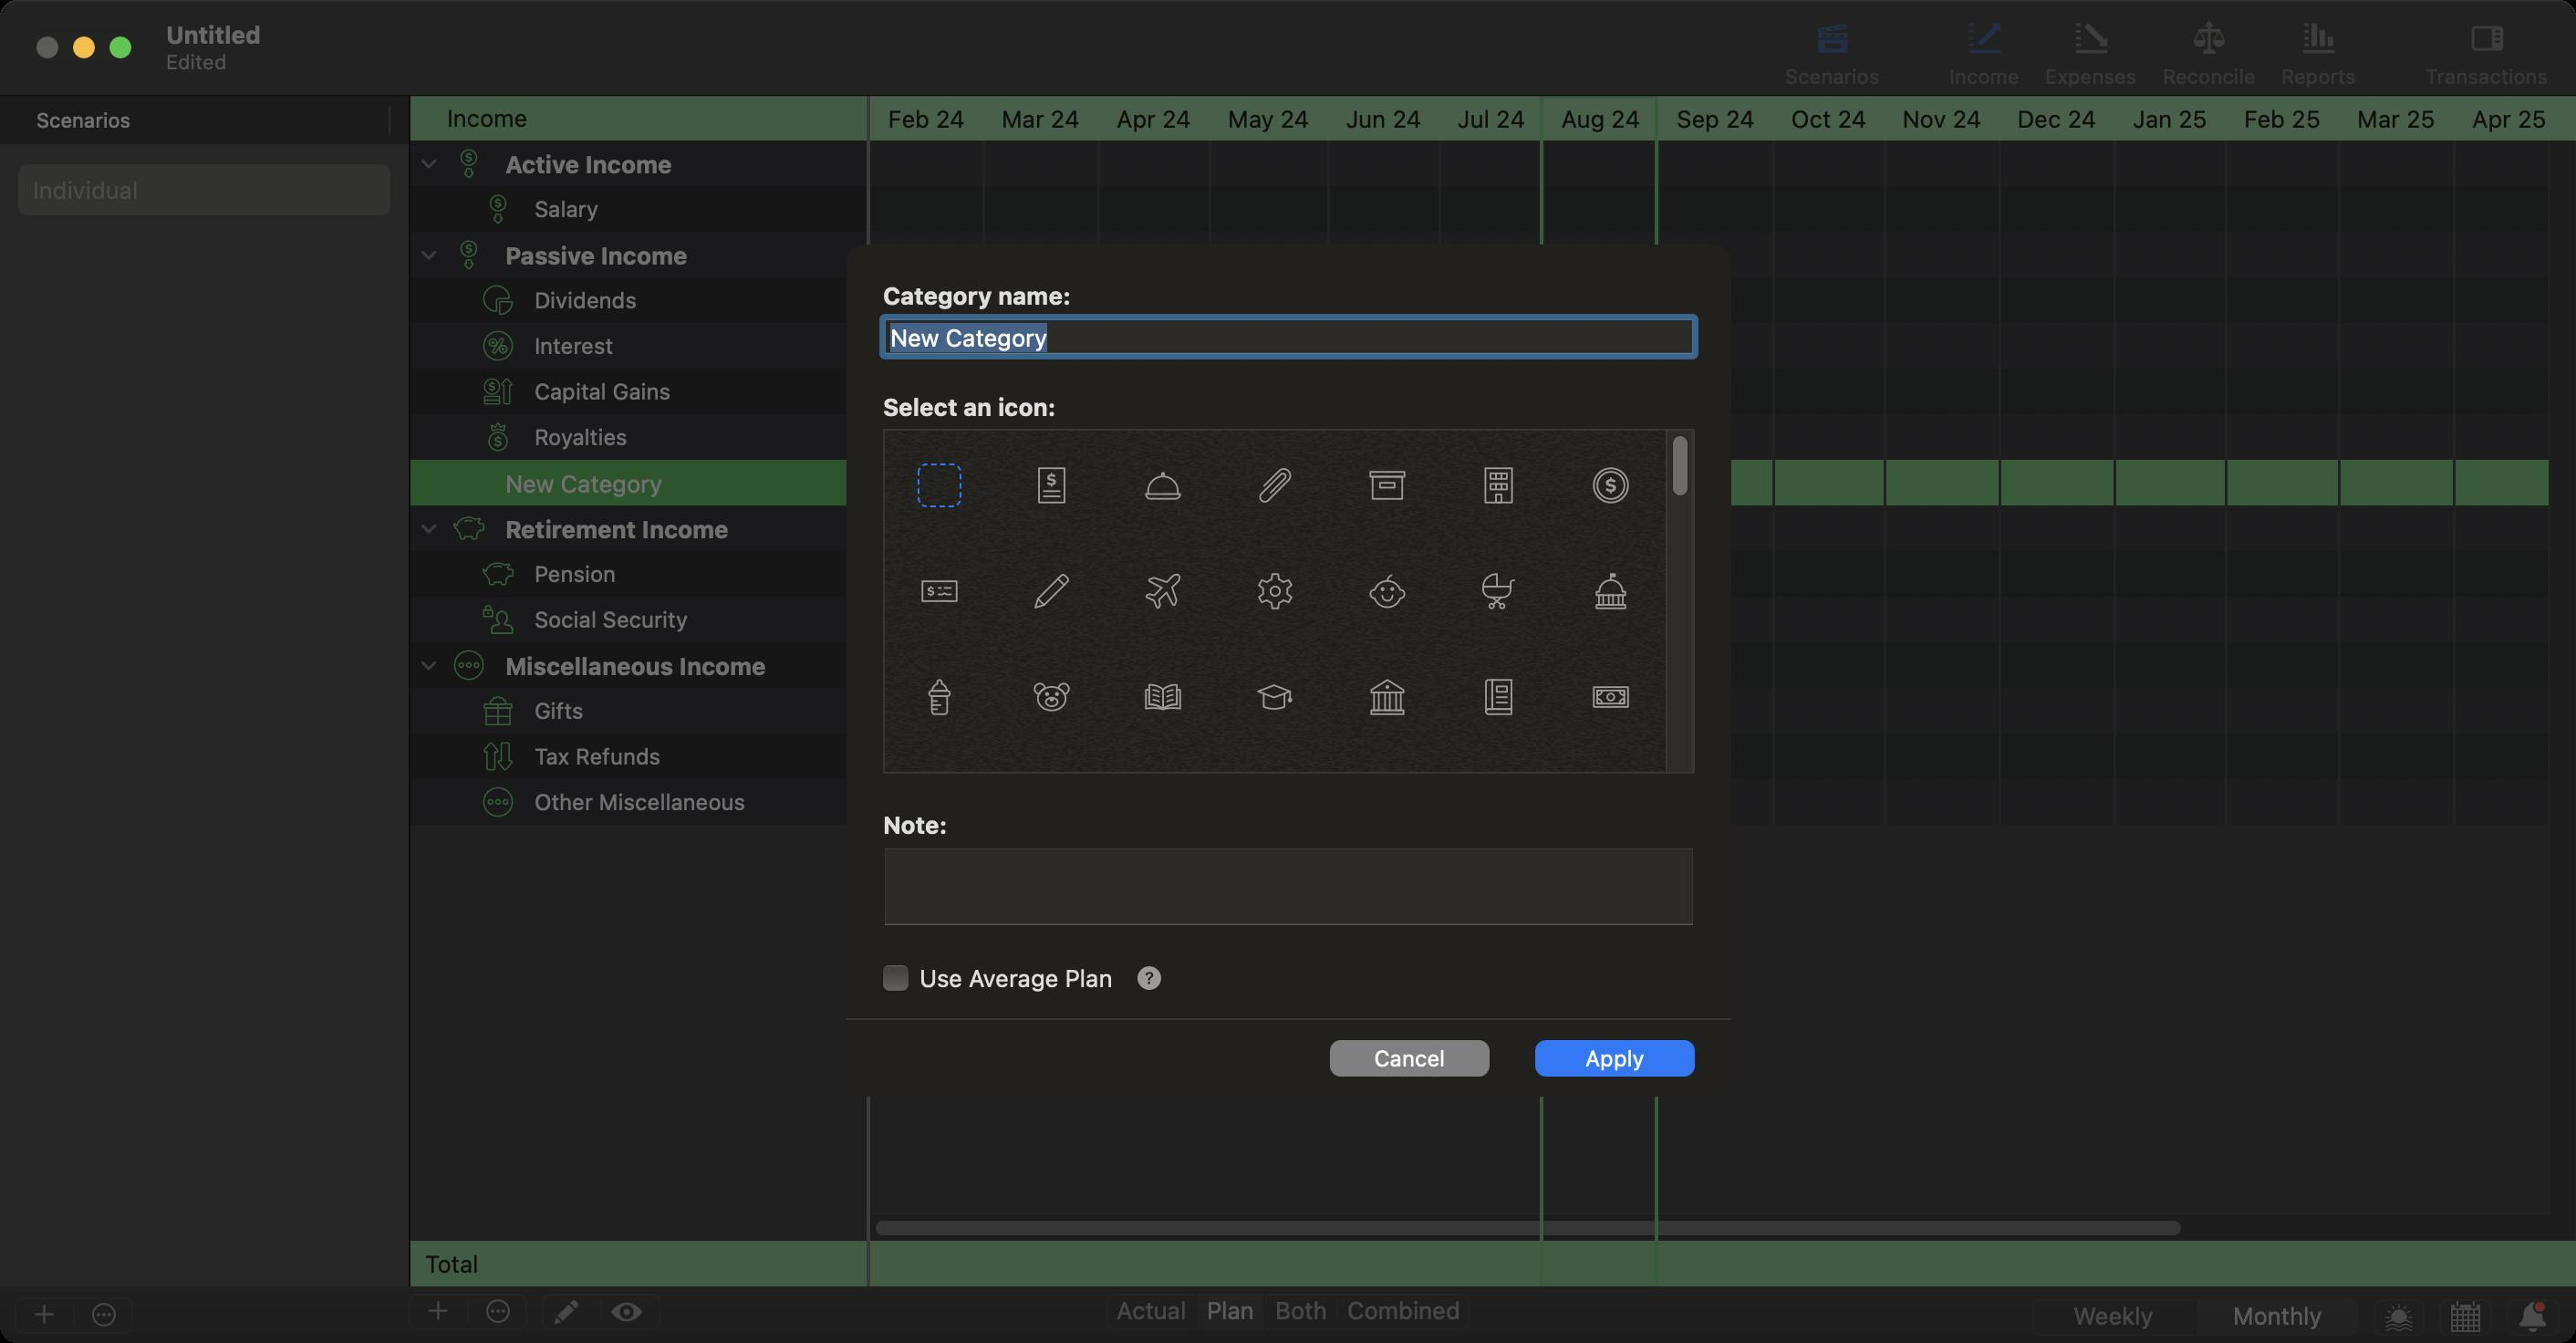
Accessibility tree:
{"name": "Untitled", "role": "AXWindow", "description": null, "role_description": "standard window", "value": null, "position": "190.00;187.00", "size": "1412;736", "children": [{"name": null, "role": "AXGroup", "description": null, "role_description": "group", "value": null, "position": "0.00;705.00", "size": "1412;31", "children": [{"name": null, "role": "AXGroup", "description": null, "role_description": "group", "value": null, "position": "223.00;708.00", "size": "67;23", "children": [{"name": null, "role": "AXMenuButton", "description": "add", "role_description": "menu button", "value": null, "position": "223.00;708.00", "size": "34;23", "children": []}, {"name": null, "role": "AXMenuButton", "description": "action", "role_description": "menu button", "value": null, "position": "257.00;708.00", "size": "33;23", "children": []}]}, {"name": null, "role": "AXGroup", "description": null, "role_description": "group", "value": null, "position": "296.00;708.00", "size": "67;23", "children": [{"name": null, "role": "AXButton", "description": null, "role_description": "button", "value": null, "position": "296.00;708.00", "size": "34;23", "children": []}, {"name": null, "role": "AXButton", "description": null, "role_description": "button", "value": null, "position": "330.00;708.00", "size": "33;23", "children": []}]}, {"name": null, "role": "AXRadioGroup", "description": null, "role_description": "radio group", "value": "{\n    \"name\": null,\n    \"role\": \"AXRadioButton\",\n    \"description\": \"Plan\",\n    \"role_description\": \"radio button\",\n    \"value\": 1,\n    \"position\": \"656.50;708.00\",\n    \"size\": \"37;23\",\n    \"children\": []\n}", "position": "605.50;708.00", "size": "201;23", "children": [{"name": null, "role": "AXRadioButton", "description": "Actual", "role_description": "radio button", "value": 0, "position": "605.50;708.00", "size": "51;23", "children": []}, {"name": null, "role": "AXRadioButton", "description": "Plan", "role_description": "radio button", "value": 1, "position": "656.50;708.00", "size": "37;23", "children": []}, {"name": null, "role": "AXRadioButton", "description": "Both", "role_description": "radio button", "value": 0, "position": "693.50;708.00", "size": "40;23", "children": []}, {"name": null, "role": "AXRadioButton", "description": "Combined", "role_description": "radio button", "value": 0, "position": "733.50;708.00", "size": "73;23", "children": []}]}]}, {"name": null, "role": "AXGroup", "description": null, "role_description": "group", "value": null, "position": "7.00;710.00", "size": "67;23", "children": [{"name": null, "role": "AXMenuButton", "description": "add", "role_description": "menu button", "value": null, "position": "7.00;710.00", "size": "34;23", "children": []}, {"name": null, "role": "AXMenuButton", "description": "action", "role_description": "menu button", "value": null, "position": "41.00;710.00", "size": "33;23", "children": []}]}, {"name": null, "role": "AXRadioGroup", "description": null, "role_description": "radio group", "value": "{\n    \"name\": null,\n    \"role\": \"AXRadioButton\",\n    \"description\": \"Monthly\",\n    \"role_description\": \"radio button\",\n    \"value\": 1,\n    \"position\": \"1204.00;711.00\",\n    \"size\": \"90;23\",\n    \"children\": []\n}", "position": "1113.00;711.00", "size": "181;23", "children": [{"name": null, "role": "AXRadioButton", "description": "Weekly", "role_description": "radio button", "value": 0, "position": "1113.00;711.00", "size": "91;23", "children": []}, {"name": null, "role": "AXRadioButton", "description": "Monthly", "role_description": "radio button", "value": 1, "position": "1204.00;711.00", "size": "90;23", "children": []}]}, {"name": "", "role": "AXButton", "description": null, "role_description": "button", "value": null, "position": "1300.00;711.00", "size": "30;23", "children": []}, {"name": "", "role": "AXButton", "description": null, "role_description": "button", "value": null, "position": "1336.00;711.00", "size": "31;23", "children": []}, {"name": "", "role": "AXButton", "description": null, "role_description": "button", "value": null, "position": "1373.00;711.00", "size": "31;23", "children": []}, {"name": null, "role": "AXSplitGroup", "description": null, "role_description": "split group", "value": null, "position": "0.00;52.00", "size": "1412;653", "children": [{"name": null, "role": "AXScrollArea", "description": null, "role_description": "scroll area", "value": null, "position": "0.00;52.00", "size": "224;653", "children": [{"name": null, "role": "AXTable", "description": null, "role_description": "table", "value": null, "position": "0.00;80.00", "size": "224;625", "children": [{"name": null, "role": "AXRow", "description": null, "role_description": "table row", "value": null, "position": "0.00;90.00", "size": "224;28", "children": [{"name": null, "role": "AXCell", "description": null, "role_description": "cell", "value": null, "position": "16.00;90.00", "size": "192;28", "children": [{"name": null, "role": "AXTextField", "description": null, "role_description": "text field", "value": "Individual", "position": "16.00;96.00", "size": "194;16", "children": []}]}]}, {"name": null, "role": "AXColumn", "description": null, "role_description": "column", "value": null, "position": "10.00;80.00", "size": "204;625", "children": []}, {"name": null, "role": "AXGroup", "description": null, "role_description": "group", "value": null, "position": "0.00;52.00", "size": "224;28", "children": [{"name": "Scenarios", "role": "AXButton", "description": null, "role_description": "sort button", "value": null, "position": "10.00;52.00", "size": "204;28", "children": []}]}]}]}, {"name": null, "role": "AXSplitter", "description": null, "role_description": "splitter", "value": 224.0, "position": "224.00;52.00", "size": "1;653", "children": []}, {"name": null, "role": "AXScrollArea", "description": null, "role_description": "scroll area", "value": null, "position": "477.00;52.00", "size": "935;25", "children": [{"name": null, "role": "AXTable", "description": null, "role_description": "table", "value": null, "position": "477.00;52.00", "size": "1174;25", "children": [{"name": null, "role": "AXRow", "description": null, "role_description": "table row", "value": null, "position": "477.00;52.00", "size": "1174;25", "children": [{"name": null, "role": "AXCell", "description": null, "role_description": "cell", "value": null, "position": "477.00;52.00", "size": "1174;25", "children": []}]}, {"name": null, "role": "AXColumn", "description": null, "role_description": "column", "value": null, "position": "477.00;52.00", "size": "1174;25", "children": []}]}]}, {"name": null, "role": "AXScrollArea", "description": null, "role_description": "scroll area", "value": null, "position": "477.00;680.00", "size": "935;25", "children": [{"name": null, "role": "AXTable", "description": null, "role_description": "table", "value": null, "position": "477.00;680.00", "size": "1174;25", "children": [{"name": null, "role": "AXRow", "description": null, "role_description": "table row", "value": null, "position": "477.00;680.00", "size": "1174;25", "children": [{"name": null, "role": "AXCell", "description": null, "role_description": "cell", "value": null, "position": "477.00;680.00", "size": "1174;25", "children": []}]}, {"name": null, "role": "AXColumn", "description": null, "role_description": "column", "value": null, "position": "477.00;680.00", "size": "1174;25", "children": []}]}]}, {"name": null, "role": "AXScrollArea", "description": null, "role_description": "scroll area", "value": null, "position": "477.00;77.00", "size": "935;603", "children": [{"name": null, "role": "AXTable", "description": null, "role_description": "table", "value": null, "position": "477.00;77.00", "size": "1174;588", "children": [{"name": null, "role": "AXRow", "description": null, "role_description": "table row", "value": null, "position": "477.00;77.00", "size": "1174;25", "children": [{"name": null, "role": "AXCell", "description": null, "role_description": "cell", "value": null, "position": "477.00;77.00", "size": "1174;25", "children": []}]}, {"name": null, "role": "AXRow", "description": null, "role_description": "table row", "value": null, "position": "477.00;102.00", "size": "1174;25", "children": [{"name": null, "role": "AXCell", "description": null, "role_description": "cell", "value": null, "position": "477.00;102.00", "size": "1174;25", "children": []}]}, {"name": null, "role": "AXRow", "description": null, "role_description": "table row", "value": null, "position": "477.00;127.00", "size": "1174;25", "children": [{"name": null, "role": "AXCell", "description": null, "role_description": "cell", "value": null, "position": "477.00;127.00", "size": "1174;25", "children": []}]}, {"name": null, "role": "AXRow", "description": null, "role_description": "table row", "value": null, "position": "477.00;152.00", "size": "1174;25", "children": [{"name": null, "role": "AXCell", "description": null, "role_description": "cell", "value": null, "position": "477.00;152.00", "size": "1174;25", "children": []}]}, {"name": null, "role": "AXRow", "description": null, "role_description": "table row", "value": null, "position": "477.00;177.00", "size": "1174;25", "children": [{"name": null, "role": "AXCell", "description": null, "role_description": "cell", "value": null, "position": "477.00;177.00", "size": "1174;25", "children": []}]}, {"name": null, "role": "AXRow", "description": null, "role_description": "table row", "value": null, "position": "477.00;202.00", "size": "1174;25", "children": [{"name": null, "role": "AXCell", "description": null, "role_description": "cell", "value": null, "position": "477.00;202.00", "size": "1174;25", "children": []}]}, {"name": null, "role": "AXRow", "description": null, "role_description": "table row", "value": null, "position": "477.00;227.00", "size": "1174;25", "children": [{"name": null, "role": "AXCell", "description": null, "role_description": "cell", "value": null, "position": "477.00;227.00", "size": "1174;25", "children": []}]}, {"name": null, "role": "AXRow", "description": null, "role_description": "table row", "value": null, "position": "477.00;252.00", "size": "1174;25", "children": [{"name": null, "role": "AXCell", "description": null, "role_description": "cell", "value": null, "position": "477.00;252.00", "size": "1174;25", "children": []}]}, {"name": null, "role": "AXRow", "description": null, "role_description": "table row", "value": null, "position": "477.00;277.00", "size": "1174;25", "children": [{"name": null, "role": "AXCell", "description": null, "role_description": "cell", "value": null, "position": "477.00;277.00", "size": "1174;25", "children": []}]}, {"name": null, "role": "AXRow", "description": null, "role_description": "table row", "value": null, "position": "477.00;302.00", "size": "1174;25", "children": [{"name": null, "role": "AXCell", "description": null, "role_description": "cell", "value": null, "position": "477.00;302.00", "size": "1174;25", "children": []}]}, {"name": null, "role": "AXRow", "description": null, "role_description": "table row", "value": null, "position": "477.00;327.00", "size": "1174;25", "children": [{"name": null, "role": "AXCell", "description": null, "role_description": "cell", "value": null, "position": "477.00;327.00", "size": "1174;25", "children": []}]}, {"name": null, "role": "AXRow", "description": null, "role_description": "table row", "value": null, "position": "477.00;352.00", "size": "1174;25", "children": [{"name": null, "role": "AXCell", "description": null, "role_description": "cell", "value": null, "position": "477.00;352.00", "size": "1174;25", "children": []}]}, {"name": null, "role": "AXRow", "description": null, "role_description": "table row", "value": null, "position": "477.00;377.00", "size": "1174;25", "children": [{"name": null, "role": "AXCell", "description": null, "role_description": "cell", "value": null, "position": "477.00;377.00", "size": "1174;25", "children": []}]}, {"name": null, "role": "AXRow", "description": null, "role_description": "table row", "value": null, "position": "477.00;402.00", "size": "1174;25", "children": [{"name": null, "role": "AXCell", "description": null, "role_description": "cell", "value": null, "position": "477.00;402.00", "size": "1174;25", "children": []}]}, {"name": null, "role": "AXRow", "description": null, "role_description": "table row", "value": null, "position": "477.00;427.00", "size": "1174;25", "children": [{"name": null, "role": "AXCell", "description": null, "role_description": "cell", "value": null, "position": "477.00;427.00", "size": "1174;25", "children": []}]}, {"name": null, "role": "AXColumn", "description": null, "role_description": "column", "value": null, "position": "477.00;77.00", "size": "1174;588", "children": []}]}, {"name": null, "role": "AXScrollBar", "description": null, "role_description": "scroll bar", "value": 0.0, "position": "477.00;665.00", "size": "920;15", "children": [{"name": null, "role": "AXValueIndicator", "description": null, "role_description": "value indicator", "value": 0.0, "position": "479.00;665.00", "size": "718;15", "children": []}, {"name": null, "role": "AXButton", "description": null, "role_description": "increment arrow button", "value": null, "position": "477.00;665.00", "size": "0;0", "children": []}, {"name": null, "role": "AXButton", "description": null, "role_description": "decrement arrow button", "value": null, "position": "477.00;665.00", "size": "0;0", "children": []}, {"name": null, "role": "AXButton", "description": null, "role_description": "increment page button", "value": null, "position": "1197.00;665.00", "size": "200;15", "children": []}, {"name": null, "role": "AXButton", "description": null, "role_description": "decrement page button", "value": null, "position": "477.00;665.00", "size": "2;15", "children": []}]}, {"name": null, "role": "AXScrollBar", "description": null, "role_description": "scroll bar", "value": 0.0, "position": "1397.00;77.00", "size": "15;588", "children": []}]}, {"name": null, "role": "AXScrollArea", "description": null, "role_description": "scroll area", "value": null, "position": "225.00;77.00", "size": "250;603", "children": [{"name": null, "role": "AXTable", "description": null, "role_description": "table", "value": null, "position": "225.00;77.00", "size": "250;603", "children": [{"name": null, "role": "AXRow", "description": null, "role_description": "table row", "value": null, "position": "225.00;77.00", "size": "250;25", "children": [{"name": null, "role": "AXCell", "description": null, "role_description": "cell", "value": null, "position": "225.00;77.00", "size": "250;25", "children": [{"name": null, "role": "AXDisclosureTriangle", "description": null, "role_description": "disclosure triangle", "value": 1, "position": "229.00;77.00", "size": "13;25", "children": []}]}]}, {"name": null, "role": "AXRow", "description": null, "role_description": "table row", "value": null, "position": "225.00;102.00", "size": "250;25", "children": [{"name": null, "role": "AXCell", "description": null, "role_description": "cell", "value": null, "position": "225.00;102.00", "size": "250;25", "children": []}]}, {"name": null, "role": "AXRow", "description": null, "role_description": "table row", "value": null, "position": "225.00;127.00", "size": "250;25", "children": [{"name": null, "role": "AXCell", "description": null, "role_description": "cell", "value": null, "position": "225.00;127.00", "size": "250;25", "children": [{"name": null, "role": "AXDisclosureTriangle", "description": null, "role_description": "disclosure triangle", "value": 1, "position": "229.00;127.00", "size": "13;25", "children": []}]}]}, {"name": null, "role": "AXRow", "description": null, "role_description": "table row", "value": null, "position": "225.00;152.00", "size": "250;25", "children": [{"name": null, "role": "AXCell", "description": null, "role_description": "cell", "value": null, "position": "225.00;152.00", "size": "250;25", "children": []}]}, {"name": null, "role": "AXRow", "description": null, "role_description": "table row", "value": null, "position": "225.00;177.00", "size": "250;25", "children": [{"name": null, "role": "AXCell", "description": null, "role_description": "cell", "value": null, "position": "225.00;177.00", "size": "250;25", "children": []}]}, {"name": null, "role": "AXRow", "description": null, "role_description": "table row", "value": null, "position": "225.00;202.00", "size": "250;25", "children": [{"name": null, "role": "AXCell", "description": null, "role_description": "cell", "value": null, "position": "225.00;202.00", "size": "250;25", "children": []}]}, {"name": null, "role": "AXRow", "description": null, "role_description": "table row", "value": null, "position": "225.00;227.00", "size": "250;25", "children": [{"name": null, "role": "AXCell", "description": null, "role_description": "cell", "value": null, "position": "225.00;227.00", "size": "250;25", "children": []}]}, {"name": null, "role": "AXRow", "description": null, "role_description": "table row", "value": null, "position": "225.00;252.00", "size": "250;25", "children": [{"name": null, "role": "AXCell", "description": null, "role_description": "cell", "value": null, "position": "225.00;252.00", "size": "250;25", "children": []}]}, {"name": null, "role": "AXRow", "description": null, "role_description": "table row", "value": null, "position": "225.00;277.00", "size": "250;25", "children": [{"name": null, "role": "AXCell", "description": null, "role_description": "cell", "value": null, "position": "225.00;277.00", "size": "250;25", "children": [{"name": null, "role": "AXDisclosureTriangle", "description": null, "role_description": "disclosure triangle", "value": 1, "position": "229.00;277.00", "size": "13;25", "children": []}]}]}, {"name": null, "role": "AXRow", "description": null, "role_description": "table row", "value": null, "position": "225.00;302.00", "size": "250;25", "children": [{"name": null, "role": "AXCell", "description": null, "role_description": "cell", "value": null, "position": "225.00;302.00", "size": "250;25", "children": []}]}, {"name": null, "role": "AXRow", "description": null, "role_description": "table row", "value": null, "position": "225.00;327.00", "size": "250;25", "children": [{"name": null, "role": "AXCell", "description": null, "role_description": "cell", "value": null, "position": "225.00;327.00", "size": "250;25", "children": []}]}, {"name": null, "role": "AXRow", "description": null, "role_description": "table row", "value": null, "position": "225.00;352.00", "size": "250;25", "children": [{"name": null, "role": "AXCell", "description": null, "role_description": "cell", "value": null, "position": "225.00;352.00", "size": "250;25", "children": [{"name": null, "role": "AXDisclosureTriangle", "description": null, "role_description": "disclosure triangle", "value": 1, "position": "229.00;352.00", "size": "13;25", "children": []}]}]}, {"name": null, "role": "AXRow", "description": null, "role_description": "table row", "value": null, "position": "225.00;377.00", "size": "250;25", "children": [{"name": null, "role": "AXCell", "description": null, "role_description": "cell", "value": null, "position": "225.00;377.00", "size": "250;25", "children": []}]}, {"name": null, "role": "AXRow", "description": null, "role_description": "table row", "value": null, "position": "225.00;402.00", "size": "250;25", "children": [{"name": null, "role": "AXCell", "description": null, "role_description": "cell", "value": null, "position": "225.00;402.00", "size": "250;25", "children": []}]}, {"name": null, "role": "AXRow", "description": null, "role_description": "table row", "value": null, "position": "225.00;427.00", "size": "250;25", "children": [{"name": null, "role": "AXCell", "description": null, "role_description": "cell", "value": null, "position": "225.00;427.00", "size": "250;25", "children": []}]}, {"name": null, "role": "AXColumn", "description": null, "role_description": "column", "value": null, "position": "225.00;77.00", "size": "250;603", "children": []}]}, {"name": null, "role": "AXScrollBar", "description": null, "role_description": "scroll bar", "value": 0.0, "position": "475.00;77.00", "size": "0;603", "children": []}]}, {"name": null, "role": "AXStaticText", "description": null, "role_description": "text", "value": "Income", "position": "243.00;56.50", "size": "214;16", "children": []}, {"name": null, "role": "AXStaticText", "description": null, "role_description": "text", "value": "Total", "position": "231.00;684.50", "size": "226;16", "children": []}, {"name": null, "role": "AXSplitter", "description": null, "role_description": "splitter", "value": 1187.0, "position": "1412.00;52.00", "size": "1;653", "children": []}]}, {"name": null, "role": "AXToolbar", "description": null, "role_description": "toolbar", "value": null, "position": "0.00;0.00", "size": "1412;52", "children": [{"name": "Scenarios", "role": "AXCheckBox", "description": null, "role_description": "checkbox", "value": 1, "position": "971.50;0.00", "size": "66;52", "children": []}, {"name": "Income", "role": "AXCheckBox", "description": null, "role_description": "checkbox", "value": 1, "position": "1061.50;0.00", "size": "52;52", "children": []}, {"name": "Expenses", "role": "AXCheckBox", "description": null, "role_description": "checkbox", "value": 0, "position": "1114.00;0.00", "size": "64;52", "children": []}, {"name": "Reconcile", "role": "AXCheckBox", "description": null, "role_description": "checkbox", "value": 0, "position": "1178.50;0.00", "size": "65;52", "children": []}, {"name": "Reports", "role": "AXCheckBox", "description": null, "role_description": "checkbox", "value": 0, "position": "1243.50;0.00", "size": "55;52", "children": []}, {"name": "Transactions", "role": "AXCheckBox", "description": null, "role_description": "checkbox", "value": 0, "position": "1322.50;0.00", "size": "82;52", "children": []}]}, {"name": null, "role": "AXButton", "description": null, "role_description": "close button", "value": null, "position": "19.00;18.00", "size": "14;16", "children": []}, {"name": null, "role": "AXButton", "description": null, "role_description": "zoom button", "value": null, "position": "59.00;18.00", "size": "14;16", "children": [{"name": null, "role": "AXGroup", "description": null, "role_description": "group", "value": null, "position": "59.00;18.00", "size": "14;16", "children": [{"name": null, "role": "AXGroup", "description": null, "role_description": "group", "value": null, "position": "59.00;18.00", "size": "14;16", "children": []}]}]}, {"name": null, "role": "AXButton", "description": null, "role_description": "minimize button", "value": null, "position": "39.00;18.00", "size": "14;16", "children": []}, {"name": null, "role": "AXStaticText", "description": null, "role_description": "text", "value": "Untitled", "position": "87.00;0.00", "size": "884;52", "children": []}, {"name": null, "role": "AXSheet", "description": null, "role_description": "sheet", "value": null, "position": "464.00;134.00", "size": "485;467", "children": [{"name": null, "role": "AXTextField", "description": null, "role_description": "text field", "value": "New Category", "position": "484.00;174.00", "size": "445;21", "children": []}, {"name": null, "role": "AXStaticText", "description": null, "role_description": "text", "value": "Category name:", "position": "482.00;154.00", "size": "449;16", "children": []}, {"name": null, "role": "AXStaticText", "description": null, "role_description": "text", "value": "Select an icon:", "position": "482.00;215.00", "size": "449;16", "children": []}, {"name": null, "role": "AXStaticText", "description": null, "role_description": "text", "value": "Note:", "position": "482.00;444.00", "size": "449;16", "children": []}, {"name": null, "role": "AXTextField", "description": null, "role_description": "text field", "value": "", "position": "484.00;464.00", "size": "445;44", "children": []}, {"name": "Use_Average_Plan", "role": "AXCheckBox", "description": null, "role_description": "checkbox", "value": 0, "position": "482.00;527.00", "size": "132;18", "children": []}, {"name": "", "role": "AXButton", "description": null, "role_description": "button", "value": null, "position": "618.00;521.00", "size": "24;30", "children": []}, {"name": "Cancel", "role": "AXButton", "description": null, "role_description": "button", "value": null, "position": "729.00;570.00", "size": "88;20", "children": []}, {"name": "Apply", "role": "AXButton", "description": null, "role_description": "button", "value": null, "position": "841.50;570.00", "size": "88;20", "children": []}, {"name": null, "role": "AXScrollArea", "description": null, "role_description": "scroll area", "value": null, "position": "484.00;235.00", "size": "445;189", "children": [{"name": null, "role": "AXList", "description": null, "role_description": "collection", "value": null, "position": "485.00;236.00", "size": "428;988", "children": [{"name": null, "role": "AXList", "description": null, "role_description": "section", "value": null, "position": "490.00;241.00", "size": "50;978", "children": [{"name": null, "role": "AXGroup", "description": null, "role_description": "group", "value": null, "position": "490.00;241.00", "size": "50;50", "children": [{"name": null, "role": "AXImage", "description": "", "role_description": "image", "value": null, "position": "490.00;241.00", "size": "50;50", "children": []}]}, {"name": null, "role": "AXGroup", "description": null, "role_description": "group", "value": null, "position": "551.50;241.00", "size": "50;50", "children": [{"name": null, "role": "AXImage", "description": "", "role_description": "image", "value": null, "position": "551.50;241.00", "size": "50;50", "children": []}]}, {"name": null, "role": "AXGroup", "description": null, "role_description": "group", "value": null, "position": "612.50;241.00", "size": "50;50", "children": [{"name": null, "role": "AXImage", "description": "", "role_description": "image", "value": null, "position": "612.50;241.00", "size": "50;50", "children": []}]}, {"name": null, "role": "AXGroup", "description": null, "role_description": "group", "value": null, "position": "674.00;241.00", "size": "50;50", "children": [{"name": null, "role": "AXImage", "description": "", "role_description": "image", "value": null, "position": "674.00;241.00", "size": "50;50", "children": []}]}, {"name": null, "role": "AXGroup", "description": null, "role_description": "group", "value": null, "position": "735.50;241.00", "size": "50;50", "children": [{"name": null, "role": "AXImage", "description": "", "role_description": "image", "value": null, "position": "735.50;241.00", "size": "50;50", "children": []}]}, {"name": null, "role": "AXGroup", "description": null, "role_description": "group", "value": null, "position": "796.50;241.00", "size": "50;50", "children": [{"name": null, "role": "AXImage", "description": "", "role_description": "image", "value": null, "position": "796.50;241.00", "size": "50;50", "children": []}]}, {"name": null, "role": "AXGroup", "description": null, "role_description": "group", "value": null, "position": "858.00;241.00", "size": "50;50", "children": [{"name": null, "role": "AXImage", "description": "", "role_description": "image", "value": null, "position": "858.00;241.00", "size": "50;50", "children": []}]}, {"name": null, "role": "AXGroup", "description": null, "role_description": "group", "value": null, "position": "490.00;299.00", "size": "50;50", "children": [{"name": null, "role": "AXImage", "description": "", "role_description": "image", "value": null, "position": "490.00;299.00", "size": "50;50", "children": []}]}, {"name": null, "role": "AXGroup", "description": null, "role_description": "group", "value": null, "position": "551.50;299.00", "size": "50;50", "children": [{"name": null, "role": "AXImage", "description": "", "role_description": "image", "value": null, "position": "551.50;299.00", "size": "50;50", "children": []}]}, {"name": null, "role": "AXGroup", "description": null, "role_description": "group", "value": null, "position": "612.50;299.00", "size": "50;50", "children": [{"name": null, "role": "AXImage", "description": "", "role_description": "image", "value": null, "position": "612.50;299.00", "size": "50;50", "children": []}]}, {"name": null, "role": "AXGroup", "description": null, "role_description": "group", "value": null, "position": "674.00;299.00", "size": "50;50", "children": [{"name": null, "role": "AXImage", "description": "", "role_description": "image", "value": null, "position": "674.00;299.00", "size": "50;50", "children": []}]}, {"name": null, "role": "AXGroup", "description": null, "role_description": "group", "value": null, "position": "735.50;299.00", "size": "50;50", "children": [{"name": null, "role": "AXImage", "description": "", "role_description": "image", "value": null, "position": "735.50;299.00", "size": "50;50", "children": []}]}, {"name": null, "role": "AXGroup", "description": null, "role_description": "group", "value": null, "position": "796.50;299.00", "size": "50;50", "children": [{"name": null, "role": "AXImage", "description": "", "role_description": "image", "value": null, "position": "796.50;299.00", "size": "50;50", "children": []}]}, {"name": null, "role": "AXGroup", "description": null, "role_description": "group", "value": null, "position": "858.00;299.00", "size": "50;50", "children": [{"name": null, "role": "AXImage", "description": "", "role_description": "image", "value": null, "position": "858.00;299.00", "size": "50;50", "children": []}]}, {"name": null, "role": "AXGroup", "description": null, "role_description": "group", "value": null, "position": "490.00;357.00", "size": "50;50", "children": [{"name": null, "role": "AXImage", "description": "", "role_description": "image", "value": null, "position": "490.00;357.00", "size": "50;50", "children": []}]}, {"name": null, "role": "AXGroup", "description": null, "role_description": "group", "value": null, "position": "551.50;357.00", "size": "50;50", "children": [{"name": null, "role": "AXImage", "description": "", "role_description": "image", "value": null, "position": "551.50;357.00", "size": "50;50", "children": []}]}, {"name": null, "role": "AXGroup", "description": null, "role_description": "group", "value": null, "position": "612.50;357.00", "size": "50;50", "children": [{"name": null, "role": "AXImage", "description": "", "role_description": "image", "value": null, "position": "612.50;357.00", "size": "50;50", "children": []}]}, {"name": null, "role": "AXGroup", "description": null, "role_description": "group", "value": null, "position": "674.00;357.00", "size": "50;50", "children": [{"name": null, "role": "AXImage", "description": "", "role_description": "image", "value": null, "position": "674.00;357.00", "size": "50;50", "children": []}]}, {"name": null, "role": "AXGroup", "description": null, "role_description": "group", "value": null, "position": "735.50;357.00", "size": "50;50", "children": [{"name": null, "role": "AXImage", "description": "", "role_description": "image", "value": null, "position": "735.50;357.00", "size": "50;50", "children": []}]}, {"name": null, "role": "AXGroup", "description": null, "role_description": "group", "value": null, "position": "796.50;357.00", "size": "50;50", "children": [{"name": null, "role": "AXImage", "description": "", "role_description": "image", "value": null, "position": "796.50;357.00", "size": "50;50", "children": []}]}]}]}, {"name": null, "role": "AXScrollBar", "description": null, "role_description": "scroll bar", "value": 0.0, "position": "913.00;236.00", "size": "15;187", "children": [{"name": null, "role": "AXValueIndicator", "description": null, "role_description": "value indicator", "value": 0.0, "position": "913.00;238.00", "size": "15;34", "children": []}, {"name": null, "role": "AXButton", "description": null, "role_description": "increment arrow button", "value": null, "position": "913.00;236.00", "size": "0;0", "children": []}, {"name": null, "role": "AXButton", "description": null, "role_description": "decrement arrow button", "value": null, "position": "913.00;236.00", "size": "0;0", "children": []}, {"name": null, "role": "AXButton", "description": null, "role_description": "increment page button", "value": null, "position": "913.00;273.00", "size": "15;150", "children": []}, {"name": null, "role": "AXButton", "description": null, "role_description": "decrement page button", "value": null, "position": "913.00;236.00", "size": "15;2", "children": []}]}]}]}]}